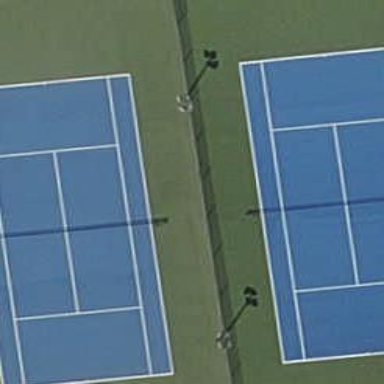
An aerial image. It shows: Tennis court on the leisure land pitch.